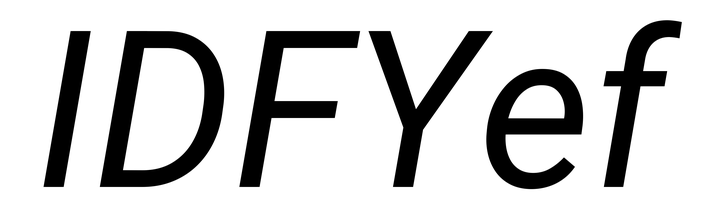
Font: Roboto-Italic_Italic